Question: I have this simple code:
'''
public ArrayStack(int capacity)
{
Contract.Requires(capacity >= 0);
Contract.Ensures(_items != null);
Contract.Ensures(_items.Length == capacity);
_items = new T[capacity];
_top = -1;
}
'''
I expected that once I type the followig I will get a compile time warning, but I only get a runtime exception from the contract.
'''
static void Main(string[] args)
{
int i = -1;
ArrayStack<string> stack = new ArrayStack<string>(i);
}
'''
any ideas?
EDITED: picture of my code contract settings

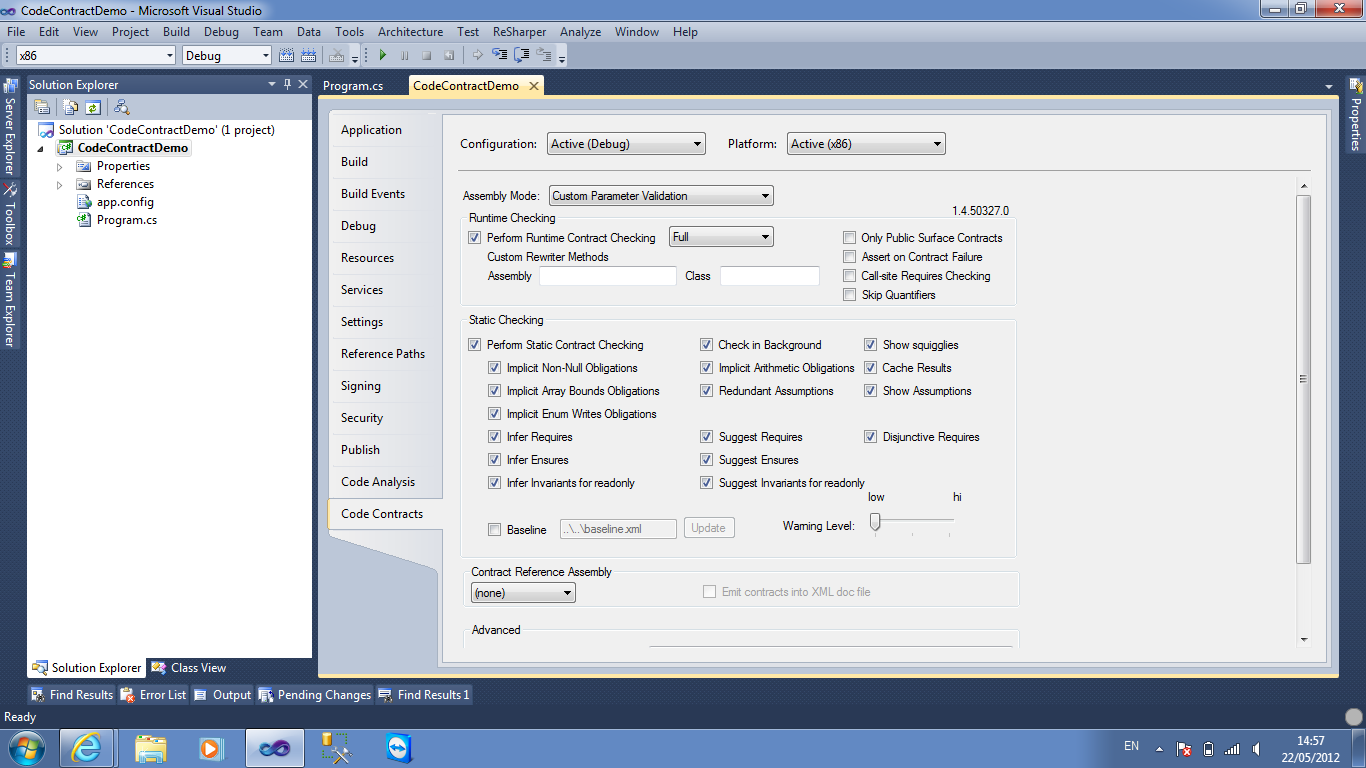
Answer: Figured it out.
It seems the compiler is too smart and sees no one is using the stack after the last line so he does not check it.
once I add stack.push(...) it gives me the error...
cant have the coputer to be too smart...